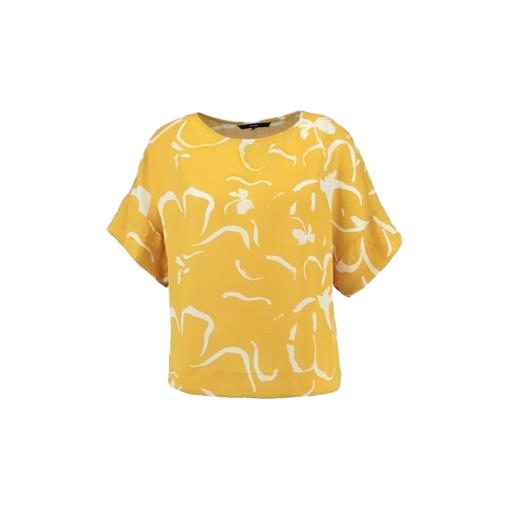
yellow abstract print t-shirt, yellow floral-print top, yellow flutter-sleeve top only macy, white background